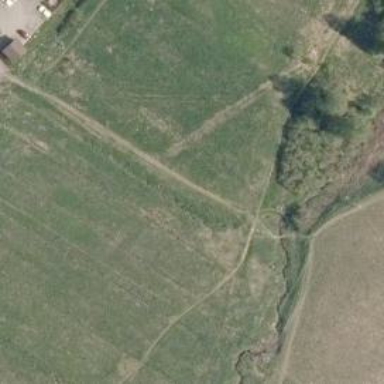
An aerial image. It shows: Path.